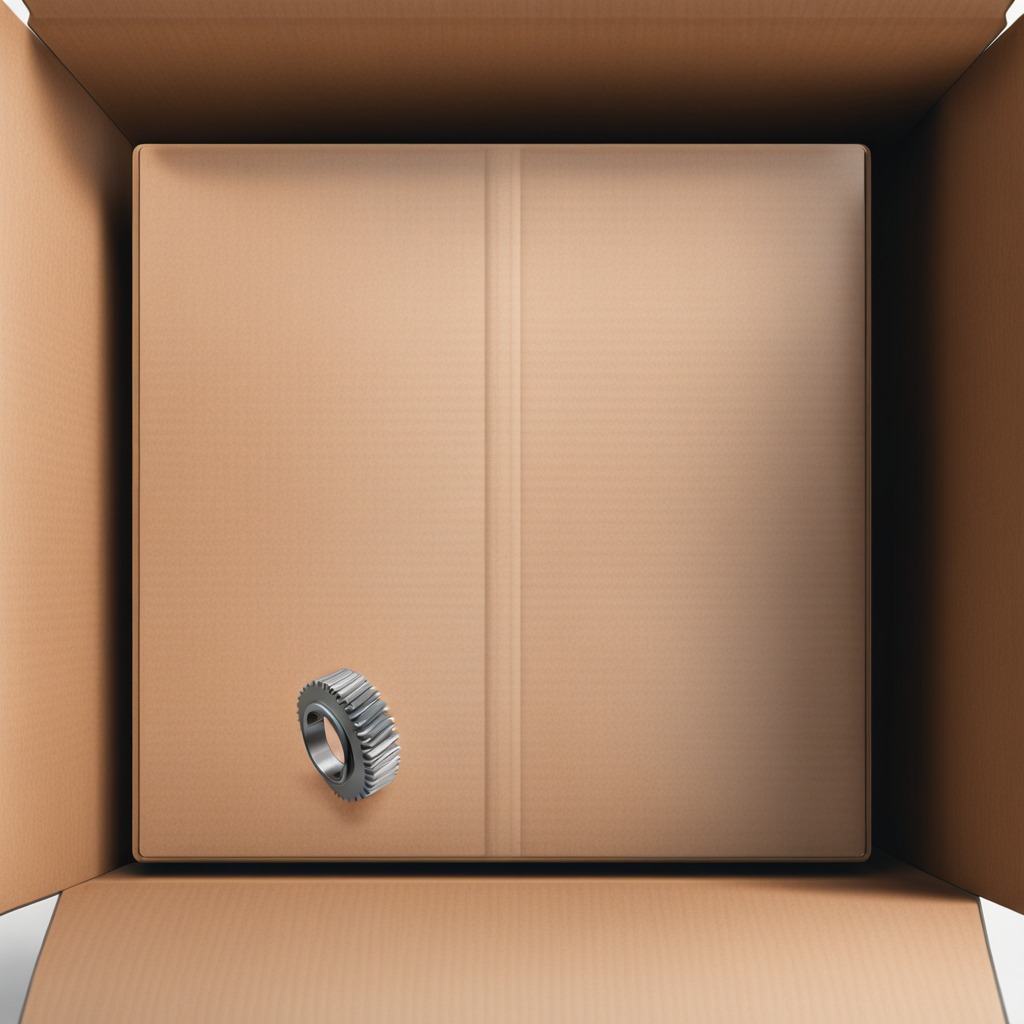
A steel gear with teeth is lying on the cardboard box surface.